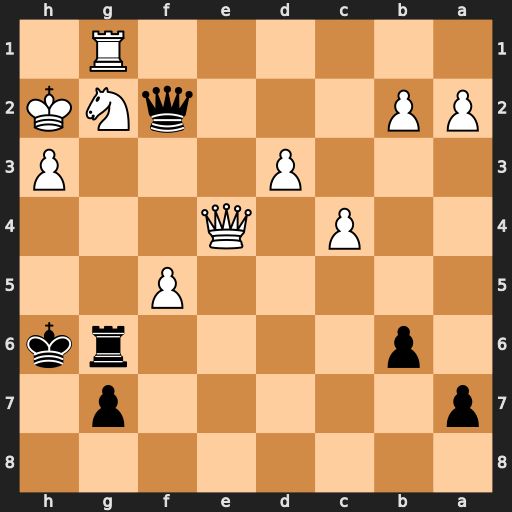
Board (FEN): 8/p5p1/1p4rk/5P2/2P1Q3/3P3P/PP3qNK/6R1
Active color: b
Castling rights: -
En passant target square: -
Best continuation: Qg3+ Kh1 Qxh3#